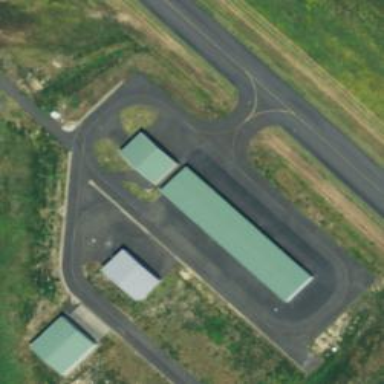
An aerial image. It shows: Image of taxiway at airport.